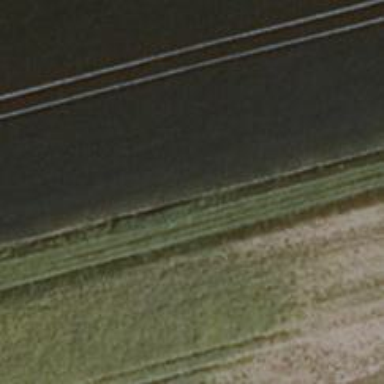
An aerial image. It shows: Grassy track with grade5 tracktype.